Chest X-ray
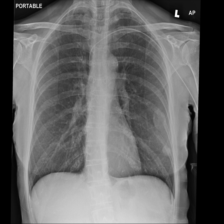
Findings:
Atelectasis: negative
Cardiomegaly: negative
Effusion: negative
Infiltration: negative
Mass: negative
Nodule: negative
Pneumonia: negative
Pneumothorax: negative
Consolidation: negative
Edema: negative
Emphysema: negative
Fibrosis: negative
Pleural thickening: negative
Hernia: negative